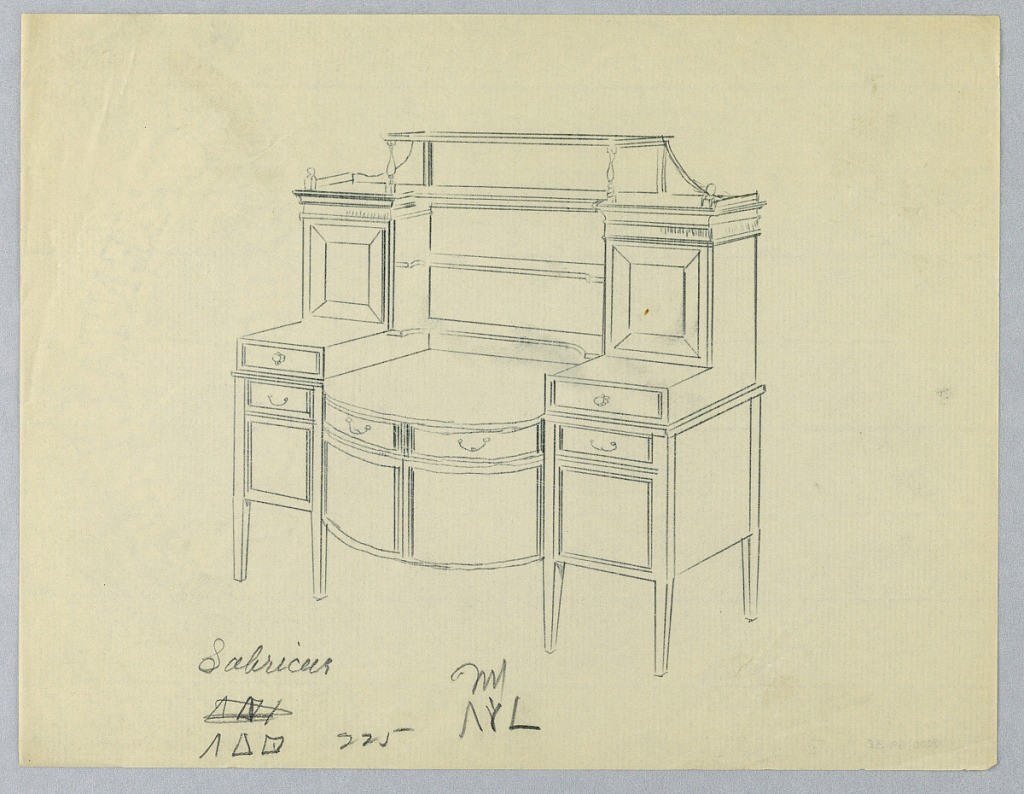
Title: Design for Sideboard with Raised Side Cabinets and Upper Shelf
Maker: A.N. Davenport Co.
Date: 1900–05
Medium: Graphite on thin paper
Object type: Drawing
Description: Massive sideboard with six short tapering legs; lower tri-partite front has convex central section with two enclosed cupboard shelves topped by two drawers flanked by flat side cabinets extending above center front, each having closed cupboard shelf topped by two drawers; raised recessed cabinet with molded cornice joined at center by top shelf supported by extended back and two turned balusters at front.  Three open shelves at equal intervals above lower center front.